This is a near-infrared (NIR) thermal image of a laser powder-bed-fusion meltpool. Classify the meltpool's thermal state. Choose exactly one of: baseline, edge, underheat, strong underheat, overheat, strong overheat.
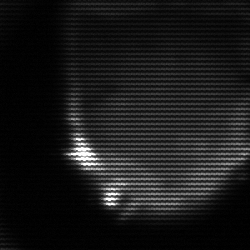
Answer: edge